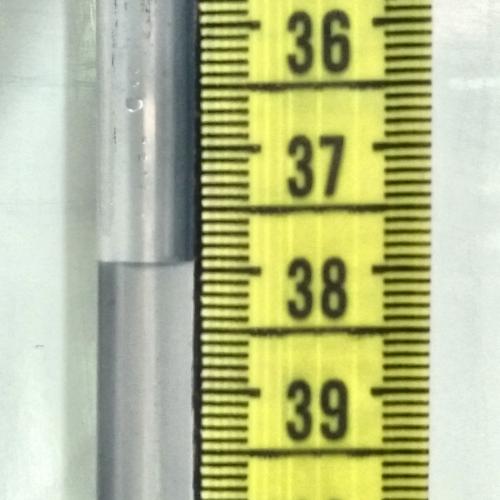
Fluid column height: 37.9 cm